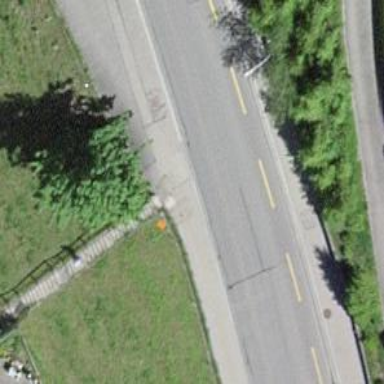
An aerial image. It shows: Road with steps.